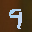
Label: 9